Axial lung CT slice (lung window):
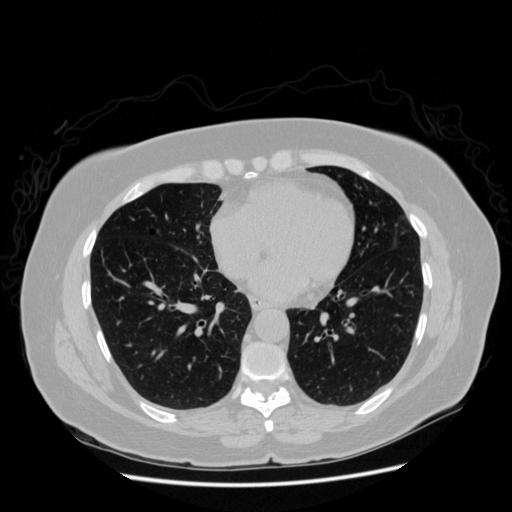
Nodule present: no